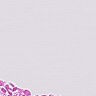
Metastatic tissue present: no